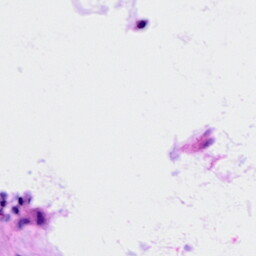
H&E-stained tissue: Ovarian